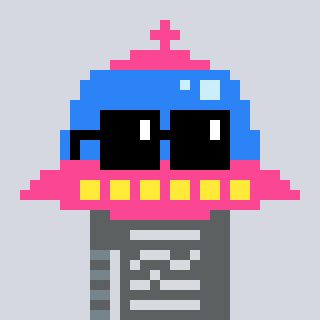
a pixel art character with square black sunglasses, a ufo-shaped head and a gunk-colored body on a cool background